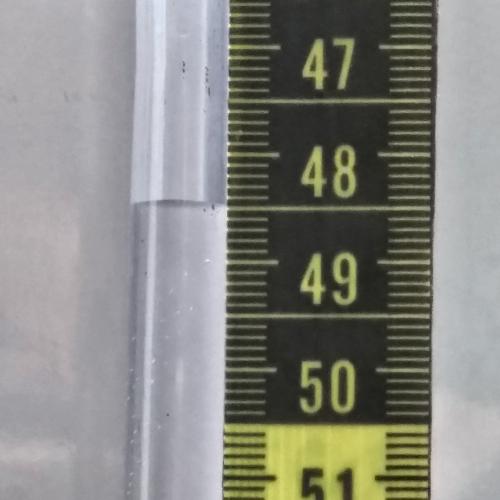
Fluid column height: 48.5 cm